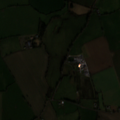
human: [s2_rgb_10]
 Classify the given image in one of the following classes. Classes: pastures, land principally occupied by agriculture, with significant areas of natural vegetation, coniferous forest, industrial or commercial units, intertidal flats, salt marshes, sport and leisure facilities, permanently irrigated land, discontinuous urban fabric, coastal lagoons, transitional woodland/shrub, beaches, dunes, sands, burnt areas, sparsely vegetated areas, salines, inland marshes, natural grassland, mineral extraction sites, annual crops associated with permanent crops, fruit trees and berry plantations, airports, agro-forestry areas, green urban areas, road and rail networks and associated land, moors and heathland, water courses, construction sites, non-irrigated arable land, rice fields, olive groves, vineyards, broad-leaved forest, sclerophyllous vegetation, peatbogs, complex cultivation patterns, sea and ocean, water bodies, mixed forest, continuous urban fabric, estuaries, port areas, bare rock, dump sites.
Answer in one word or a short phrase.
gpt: non-irrigated arable land, pastures